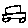
Label: car